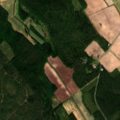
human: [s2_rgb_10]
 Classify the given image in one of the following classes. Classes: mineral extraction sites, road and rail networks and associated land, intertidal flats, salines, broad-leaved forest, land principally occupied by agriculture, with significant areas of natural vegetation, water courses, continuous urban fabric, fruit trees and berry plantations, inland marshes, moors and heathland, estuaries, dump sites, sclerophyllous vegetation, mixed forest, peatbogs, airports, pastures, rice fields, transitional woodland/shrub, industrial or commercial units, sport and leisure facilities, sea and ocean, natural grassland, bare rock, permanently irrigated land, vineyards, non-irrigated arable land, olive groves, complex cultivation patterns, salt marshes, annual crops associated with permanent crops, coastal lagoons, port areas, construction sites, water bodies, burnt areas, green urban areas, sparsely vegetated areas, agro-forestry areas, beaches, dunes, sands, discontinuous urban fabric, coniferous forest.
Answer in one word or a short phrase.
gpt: non-irrigated arable land, land principally occupied by agriculture, with significant areas of natural vegetation, coniferous forest, mixed forest